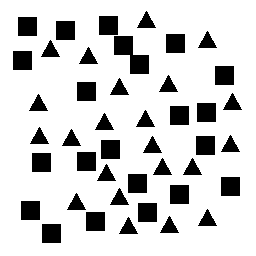
Squares: 22
Triangles: 22
Stars: 0
Total shapes: 44